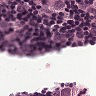
Metastatic tissue present: yes